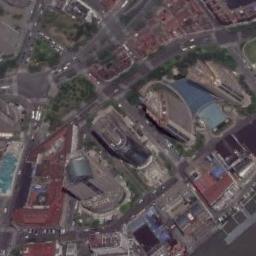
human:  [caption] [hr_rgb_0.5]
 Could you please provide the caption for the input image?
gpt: There are many dense tall buildings and several roads and many trees in a business district .

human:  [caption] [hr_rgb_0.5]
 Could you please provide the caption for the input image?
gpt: A commercial area has lots of buildings of different heights, Shapes and colors .

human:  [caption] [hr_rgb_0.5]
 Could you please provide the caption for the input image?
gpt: The commercial area is near the road with many cars .

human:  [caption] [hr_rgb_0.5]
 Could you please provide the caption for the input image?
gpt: There are two black cars on the road next to the building .

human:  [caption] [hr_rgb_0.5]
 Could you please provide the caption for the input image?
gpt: There are some red buildings on a commercial area .